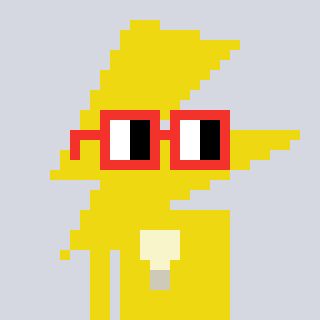
a pixel art character with square red glasses, a lightning bolt-shaped head and a yellow-colored body on a cool background